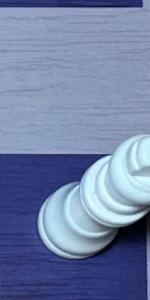
Label: King_White